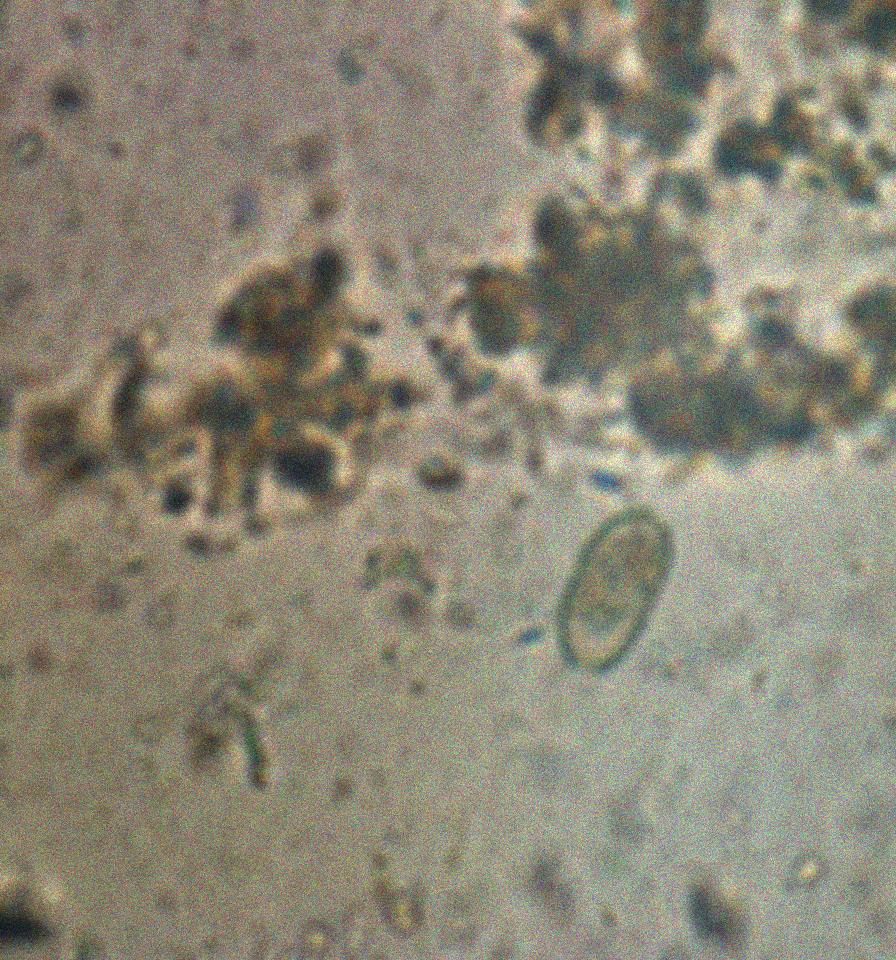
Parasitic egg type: Capillaria philippinensis